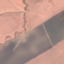
Land use / land cover: AnnualCrop